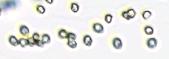
Label: Phaeocystis